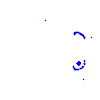
Particle: proton